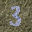
Label: 3